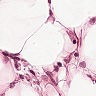
Metastatic tissue present: no